Field crop: tomato
Growth stage: 2
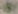
Species: solanum